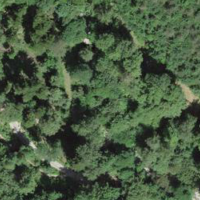
EUNIS habitat code: 41
Species observed at this site:
Prunella vulgaris
Hedera helix